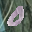
Label: 0